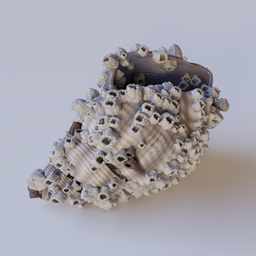
Label: animals